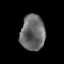
Tissue: prostate
Cell type: Myeloid cells
Senescence score: 0.3462
Nuclear area (px): 848
Mean DAPI intensity: 105.857